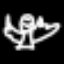
Label: angel